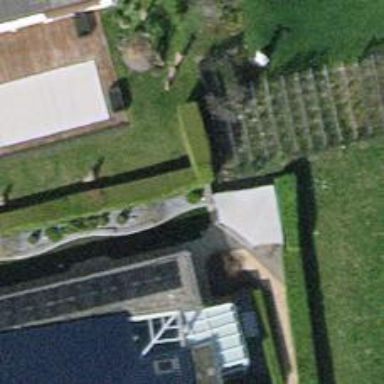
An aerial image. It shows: Hedge acting as barrier.